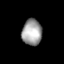
Tissue: lung
Cell type: Epithelial cells
Senescence score: 0.6467
Nuclear area (px): 508
Mean DAPI intensity: 159.52